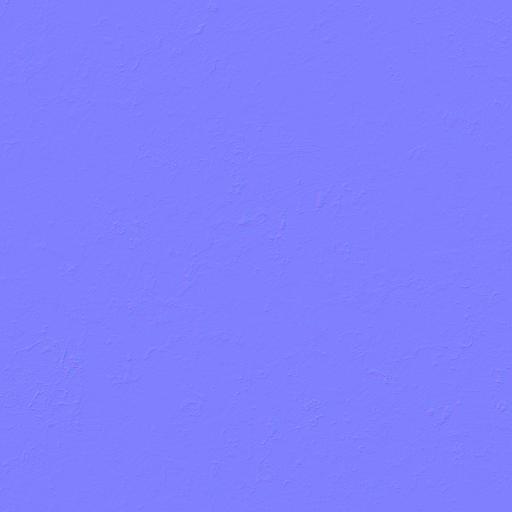
antique clean floor stone terrazzo white